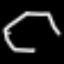
Label: octagon